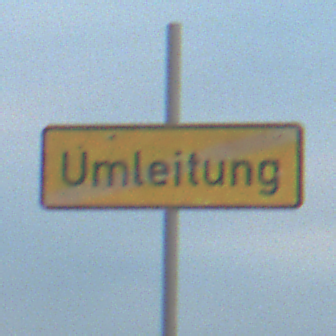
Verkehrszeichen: EndeDerUmleitungsankuendigung
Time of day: SunriseSunset
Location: Outdoor (RoadRail)
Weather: PartlyCloudy
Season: NotSpecified
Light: Natural